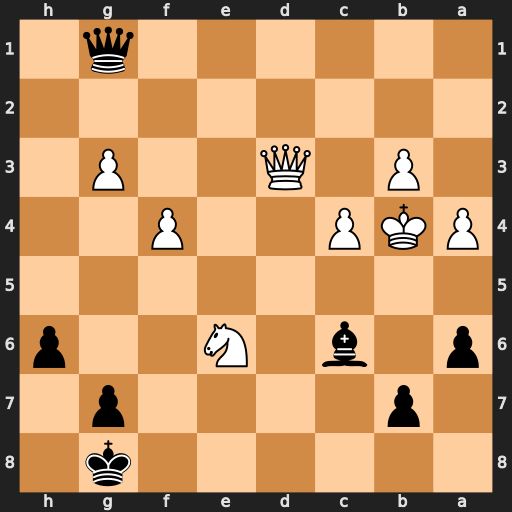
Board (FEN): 6k1/1p4p1/p1b1N2p/8/PKP2P2/1P1Q2P1/8/6q1
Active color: b
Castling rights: -
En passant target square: -
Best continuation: Qe1+ Kc5 Qxe6